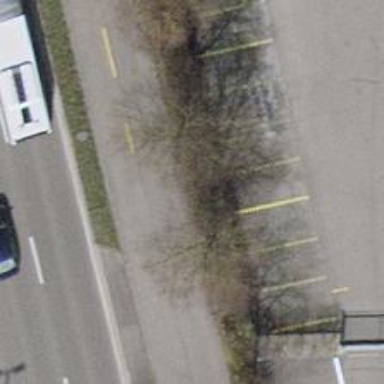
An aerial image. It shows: Avenue lined with trees.